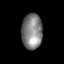
Tissue: skin
Cell type: Others
Senescence score: 0.7747
Nuclear area (px): 725
Mean DAPI intensity: 129.505